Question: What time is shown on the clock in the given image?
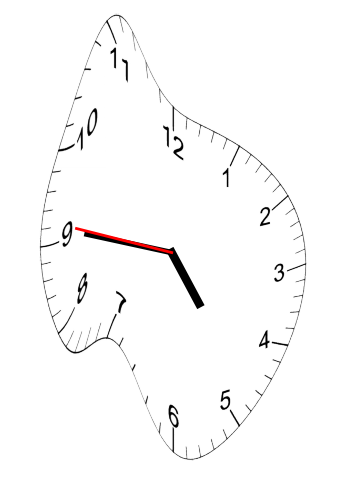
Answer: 04:45:46